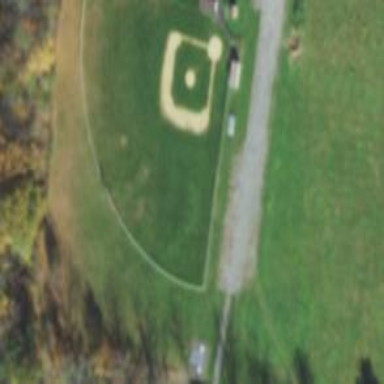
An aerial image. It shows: Baseball pitch for leisure land.